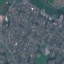
Land use / land cover class: Residential